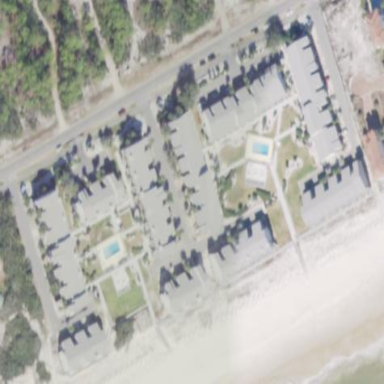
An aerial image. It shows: Condominium in residential area.